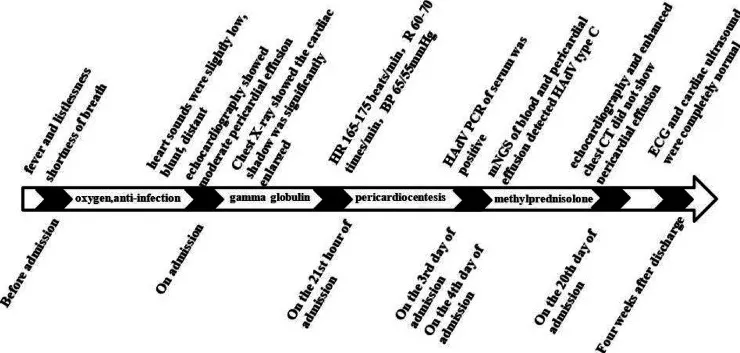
The timeline of patient treatment and disease progression.
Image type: chart (chart)